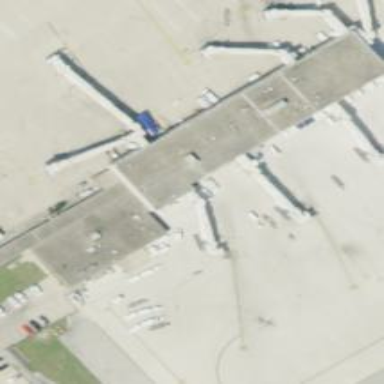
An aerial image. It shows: Airport gate.